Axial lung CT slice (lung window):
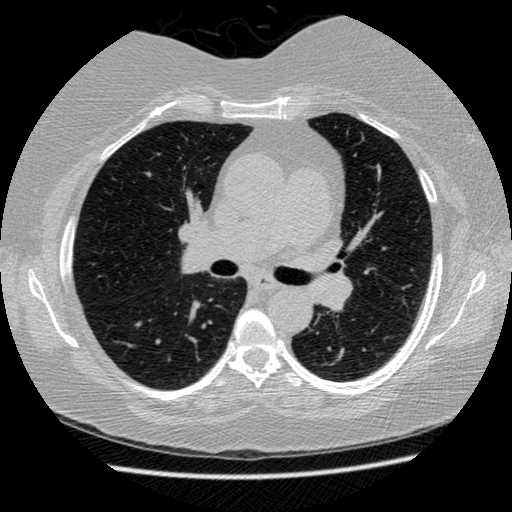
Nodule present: no